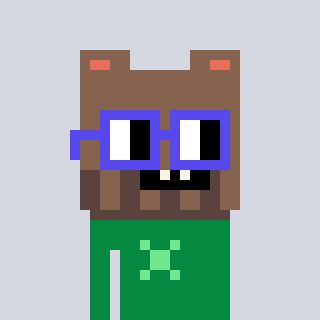
a pixel art character with square blue glasses, a bear-shaped head and a green-colored body on a cool background